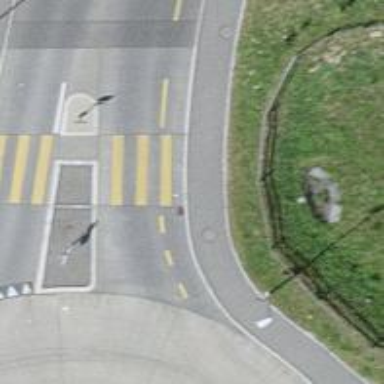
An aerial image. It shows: Pedestrian crossing with zebra markings on the footway.